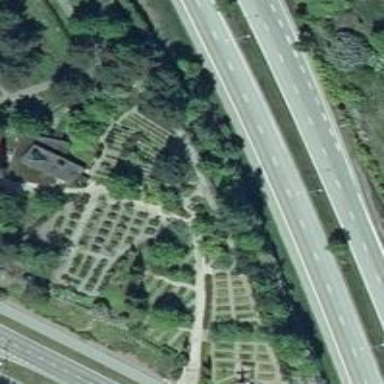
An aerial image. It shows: Memorial site with historic significance.